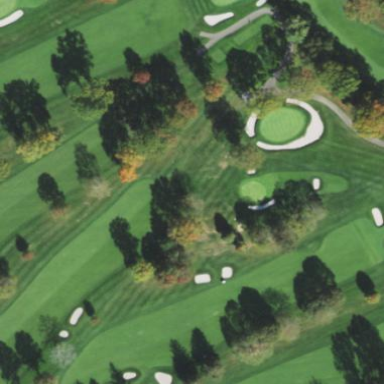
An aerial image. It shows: Golf fairway surrounded by grass.